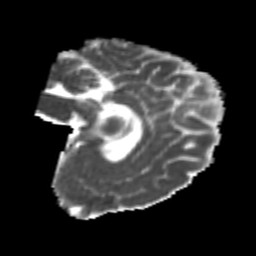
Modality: MD
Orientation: sagittal
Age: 24
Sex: female
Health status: healthy
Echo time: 0.074 s